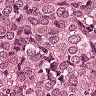
Metastatic tissue present: yes